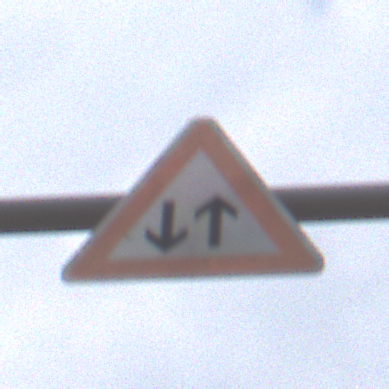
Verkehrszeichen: Gegenverkehr
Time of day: Midday
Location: Outdoor (Suburban)
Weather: Overcast
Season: NotSpecified
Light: Natural